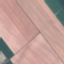
Land use / land cover class: AnnualCrop